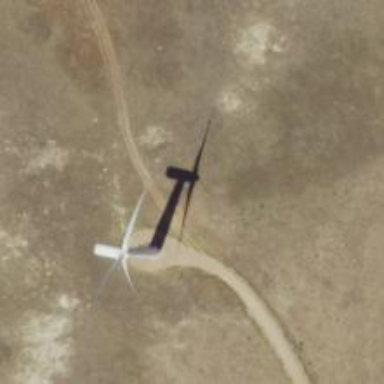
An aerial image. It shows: Wind turbine generator that utilizes wind as its source for generating electricity. It is of the horizontal axis type.